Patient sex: M
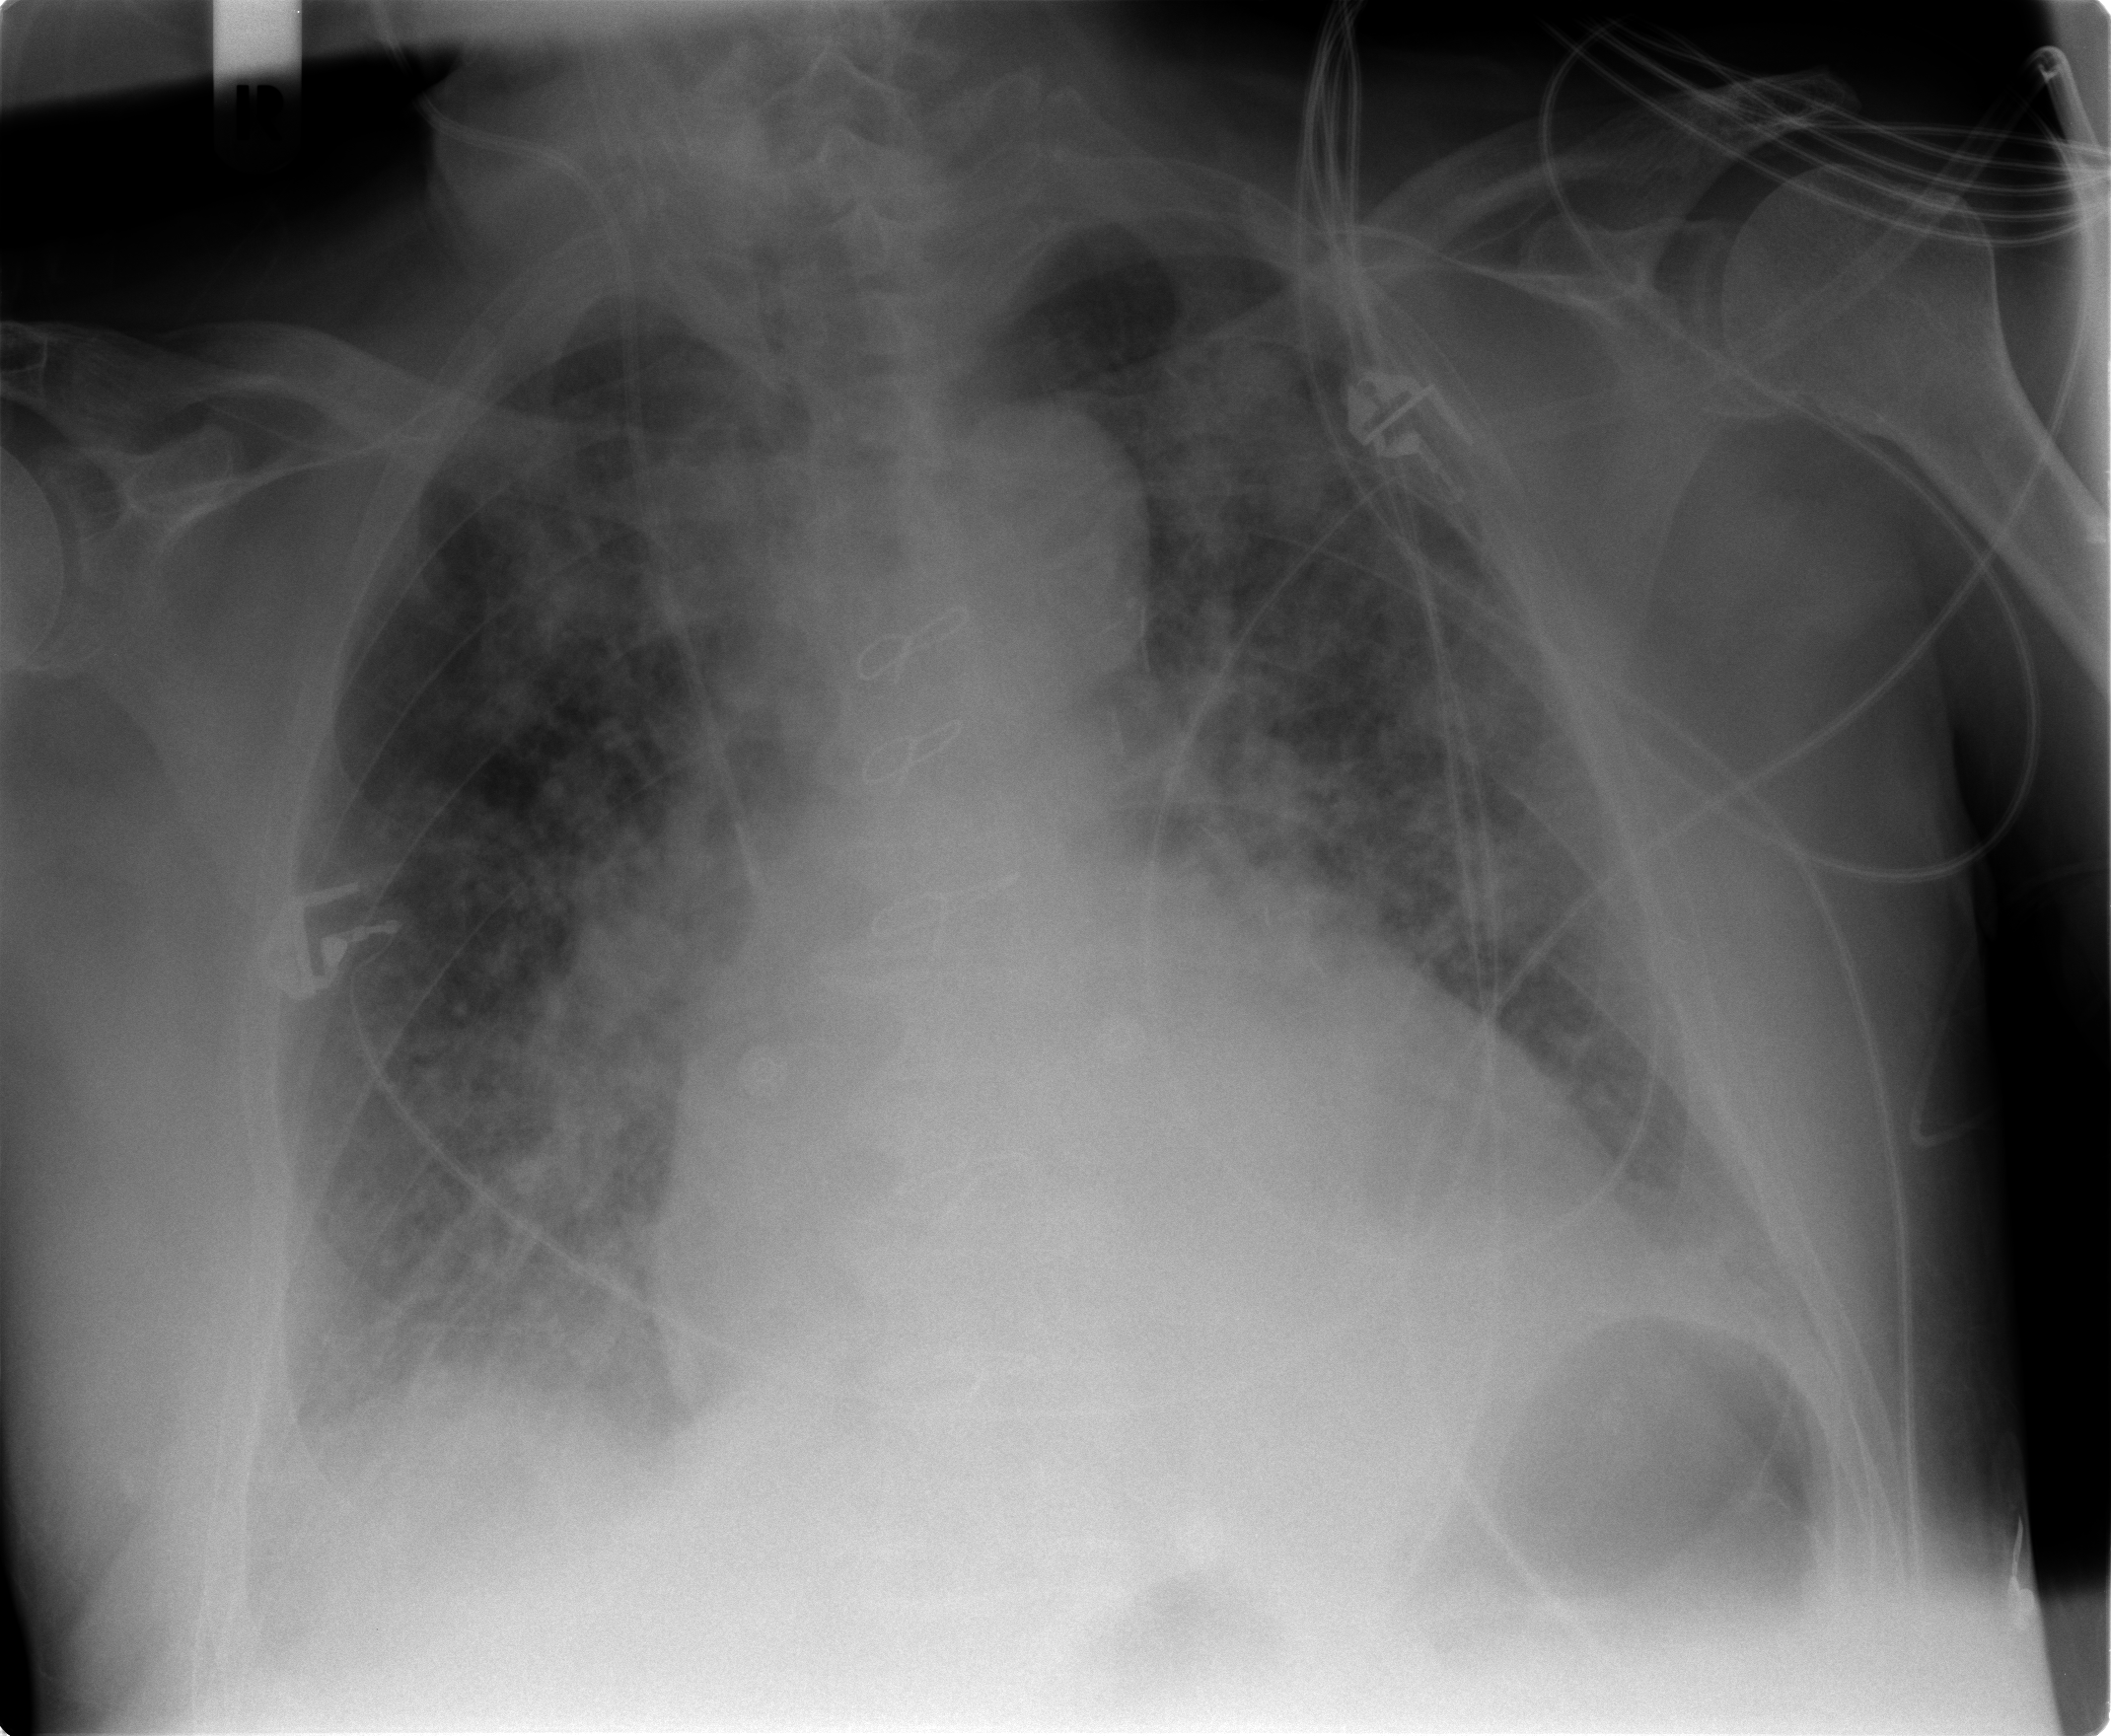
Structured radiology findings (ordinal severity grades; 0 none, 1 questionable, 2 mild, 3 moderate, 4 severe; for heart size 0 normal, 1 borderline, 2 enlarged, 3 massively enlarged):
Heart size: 2
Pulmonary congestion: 2
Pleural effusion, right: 0
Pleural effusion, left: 2
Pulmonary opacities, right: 3
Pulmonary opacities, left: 3
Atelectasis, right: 3
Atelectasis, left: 3